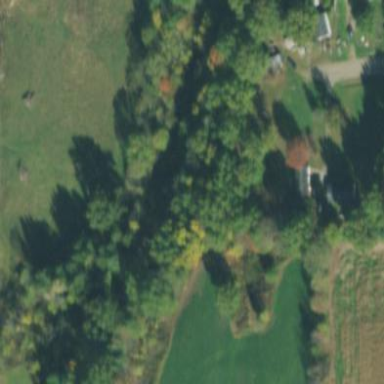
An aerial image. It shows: Serene woodland landscape.